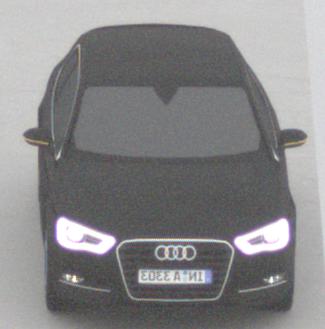
Make: Audi
Model: A3 1.2 TFSI
Detailed model: A3 (8V)
Model produced from: 2013/02
Model produced until: 2014/05
Doors: 3
Color: black
Road condition: dry road
Daytime: midday
Contrast: low contrast